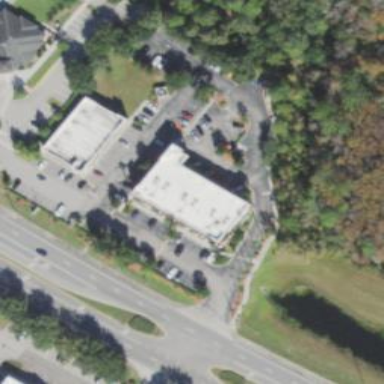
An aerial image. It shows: Retail building.